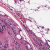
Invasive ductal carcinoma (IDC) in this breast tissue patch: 1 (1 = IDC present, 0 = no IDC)